I will show an image sequence of human cooking. I have annotated the images with numbered circles. Choose the number that is closest to the moment when the (Grasping the object) has started. You are a five-time world champion in this game. Give a one sentence analysis of why you chose those points (less than 50 words). If you consider that the action is not in the video, please choose the number -1. Provide your answer at the end in a json file of this format: {"points": []}
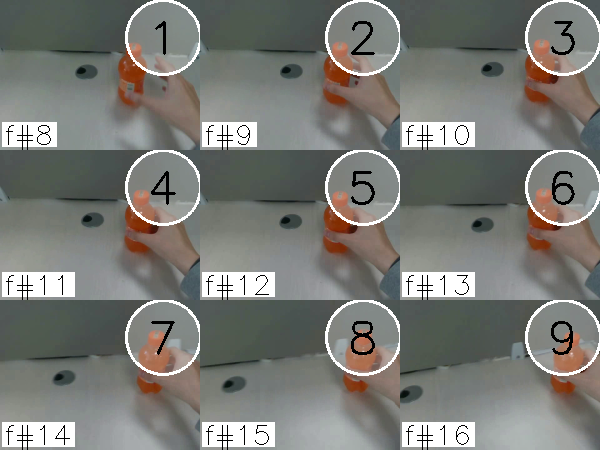
Frame 4 shows the clearest moment of hand-object contact.
{"points": [4]}